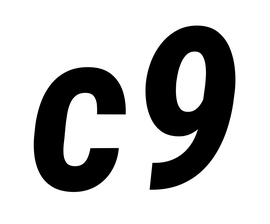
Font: Roboto-Italic_Condensed_Bold_Italic